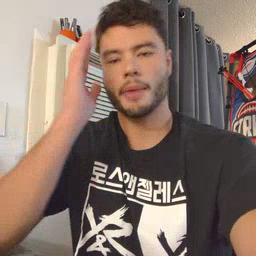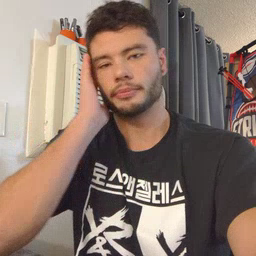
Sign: nap